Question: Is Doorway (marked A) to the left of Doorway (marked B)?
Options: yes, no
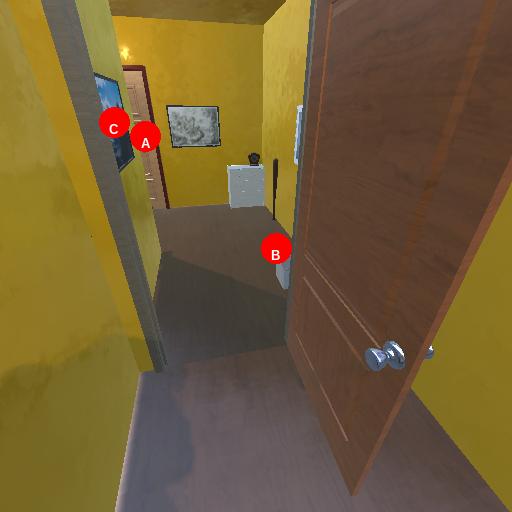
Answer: yes